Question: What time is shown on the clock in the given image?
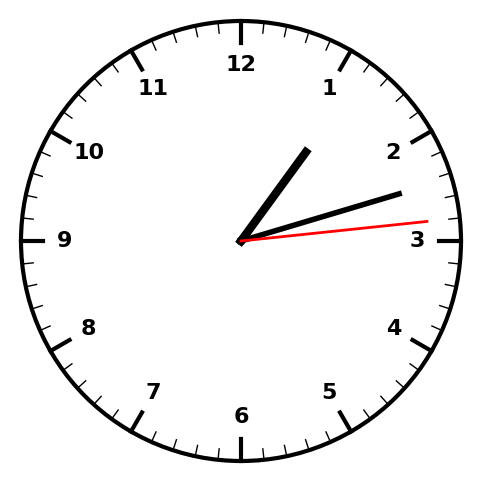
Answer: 01:12:14